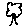
Label: tree